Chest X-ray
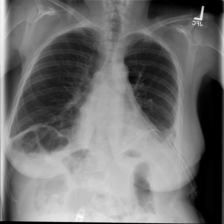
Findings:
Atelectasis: positive
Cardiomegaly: negative
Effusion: positive
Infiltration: negative
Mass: negative
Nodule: negative
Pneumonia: negative
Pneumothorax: negative
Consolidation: negative
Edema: negative
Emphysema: negative
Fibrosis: negative
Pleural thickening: negative
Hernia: negative